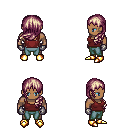
a pixel art fantasy rpg character, male body template, human, dark skin, maroon pirate shirt, teal pants, white blonde left-swept hairstyle, metal gloves, gold boots, four views (front, back, left, right), 2x2 character sprite sheet, small pixel art, hard edges, no anti-aliasing